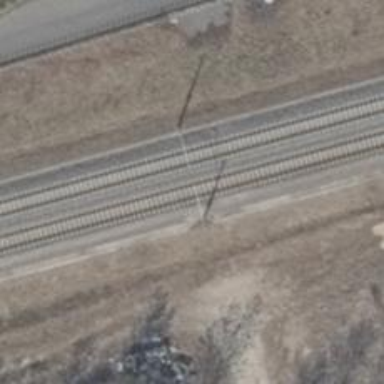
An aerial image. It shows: Railway milestone with catenary mast.